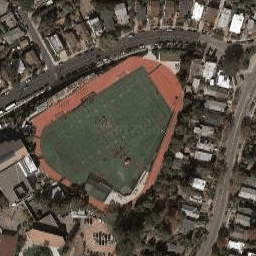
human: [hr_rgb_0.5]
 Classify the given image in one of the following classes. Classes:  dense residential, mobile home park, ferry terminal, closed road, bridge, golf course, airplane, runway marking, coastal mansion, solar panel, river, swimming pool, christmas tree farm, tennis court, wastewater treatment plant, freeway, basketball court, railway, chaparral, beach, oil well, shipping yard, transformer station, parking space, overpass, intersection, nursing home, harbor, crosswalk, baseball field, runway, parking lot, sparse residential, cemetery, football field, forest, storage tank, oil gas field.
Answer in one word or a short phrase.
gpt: football field